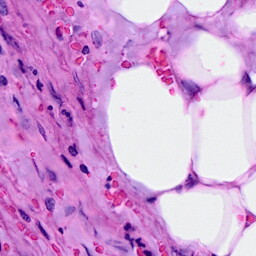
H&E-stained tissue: Breast